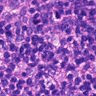
Metastatic tissue present: no